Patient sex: M
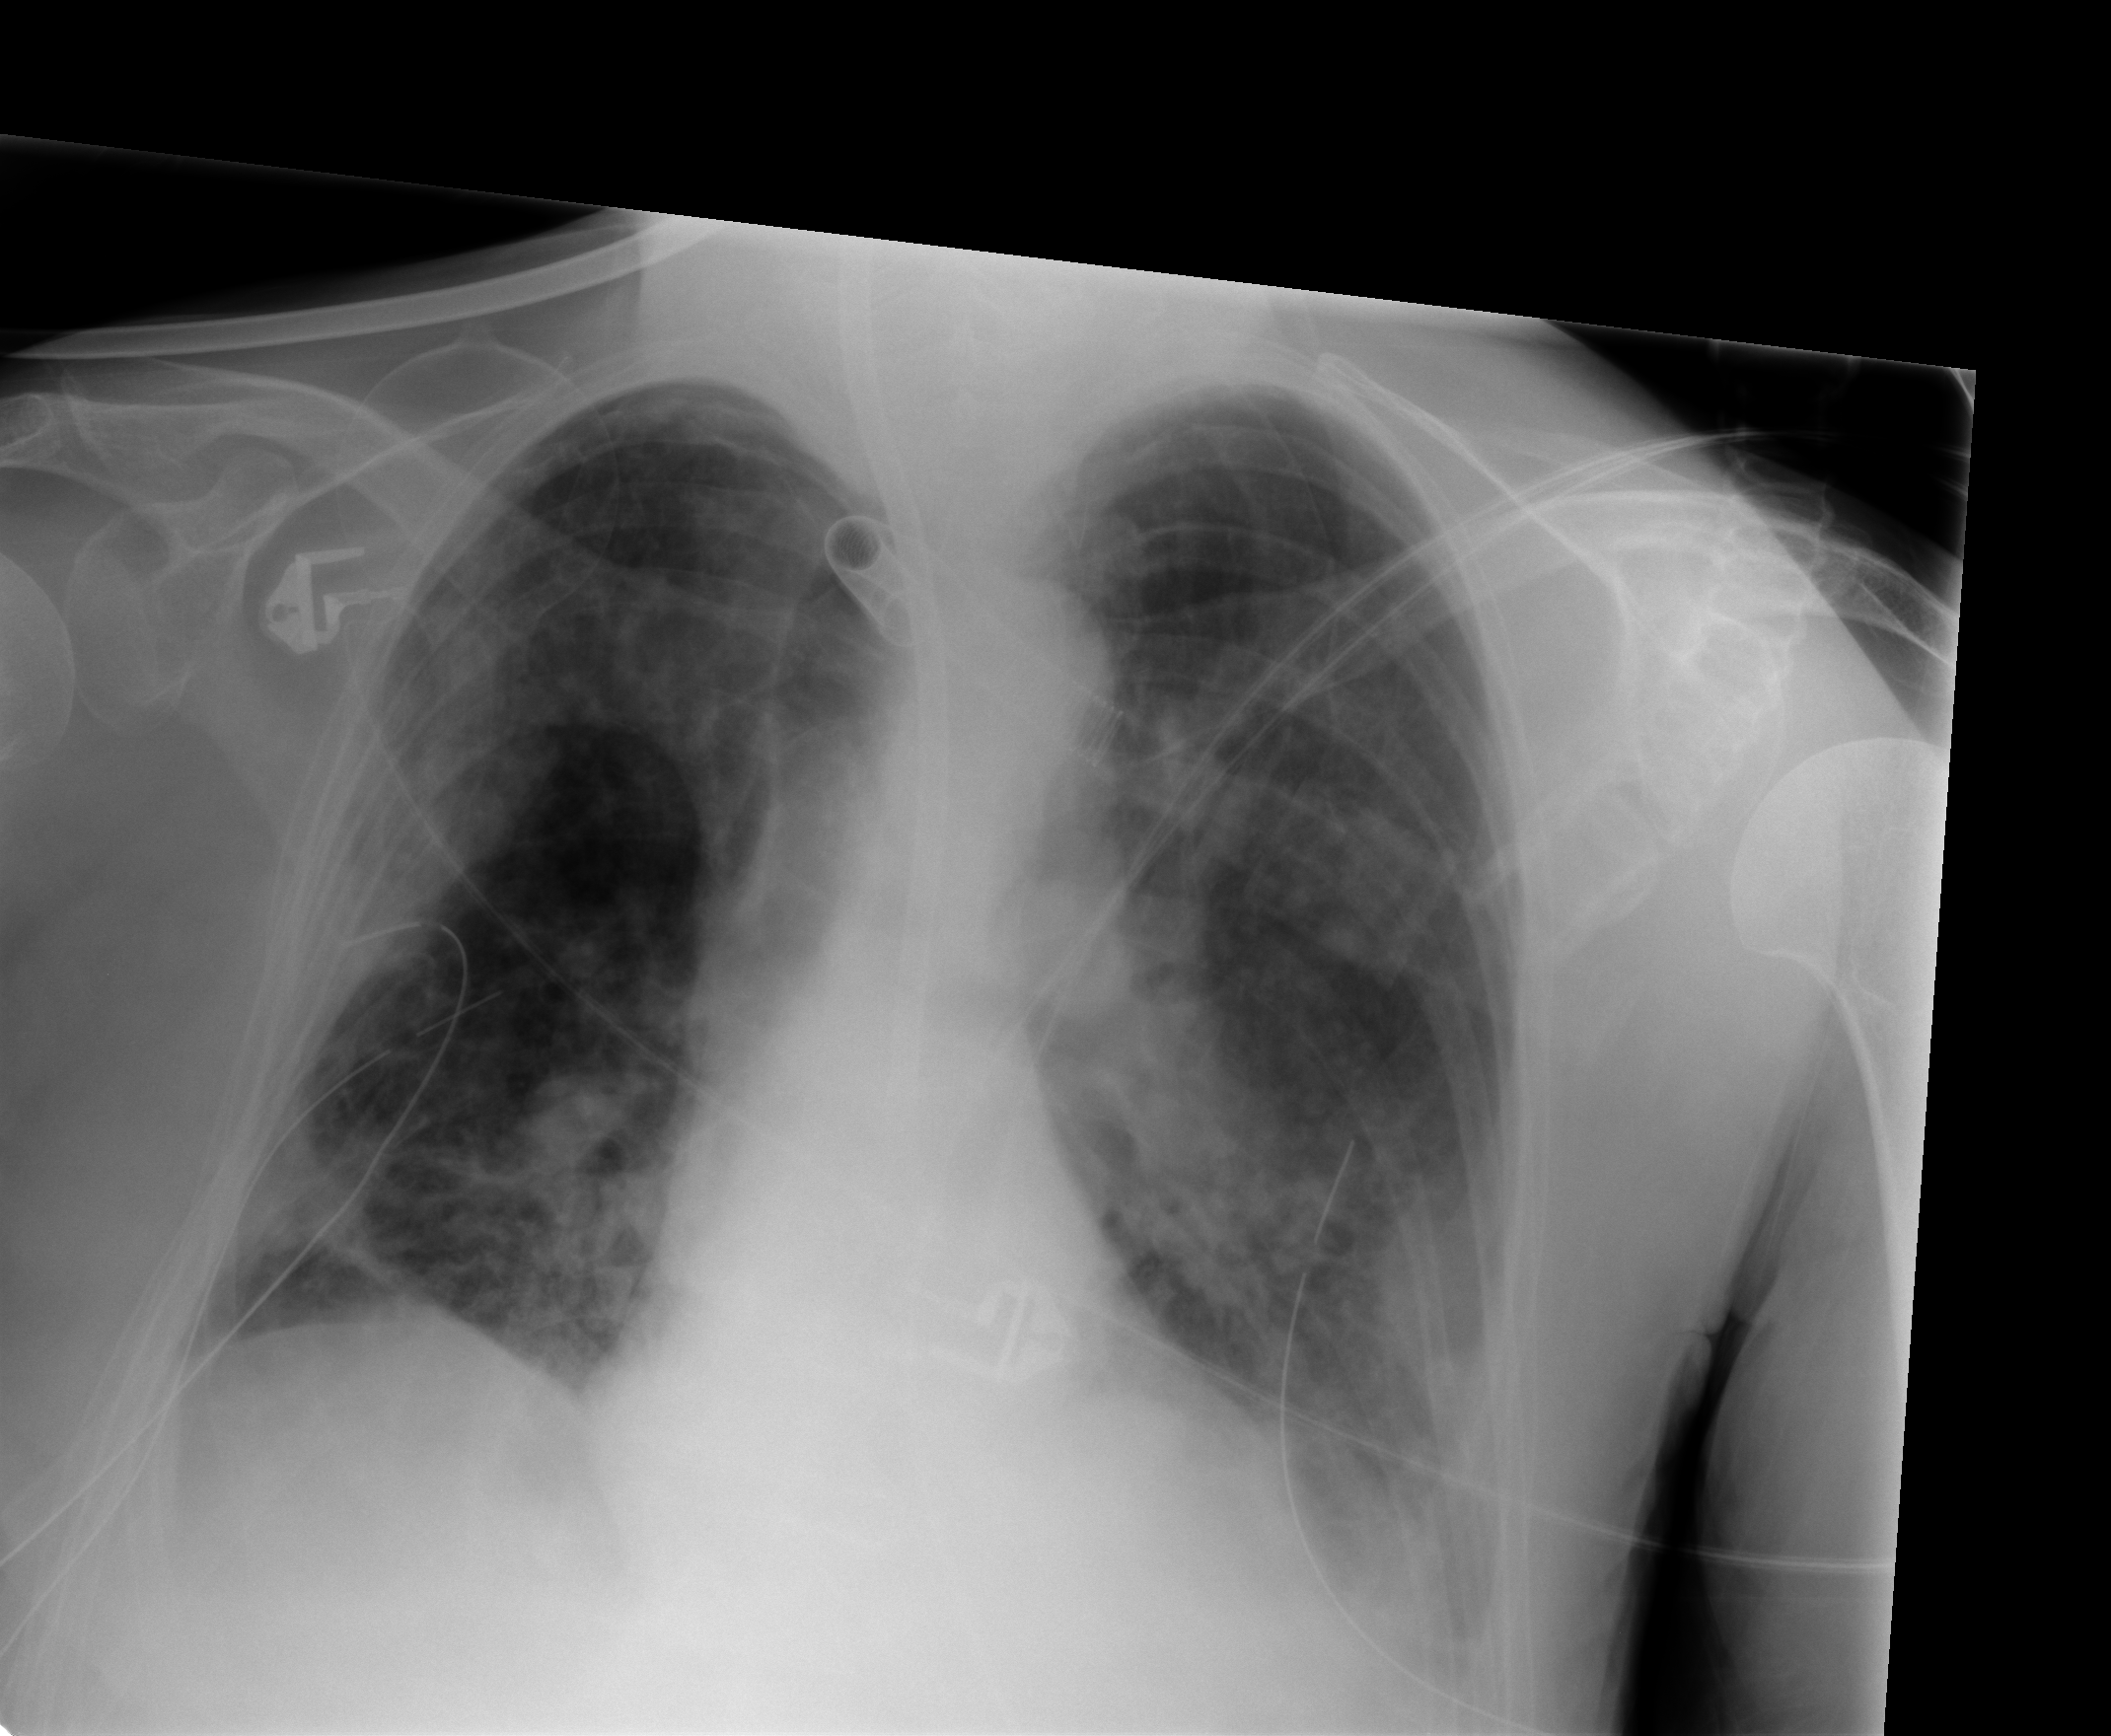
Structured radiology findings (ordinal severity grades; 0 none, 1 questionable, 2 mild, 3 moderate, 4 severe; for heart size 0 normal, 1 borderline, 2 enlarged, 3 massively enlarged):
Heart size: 0
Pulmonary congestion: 2
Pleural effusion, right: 2
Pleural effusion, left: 2
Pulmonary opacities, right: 3
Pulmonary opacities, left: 2
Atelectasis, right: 3
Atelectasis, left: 2